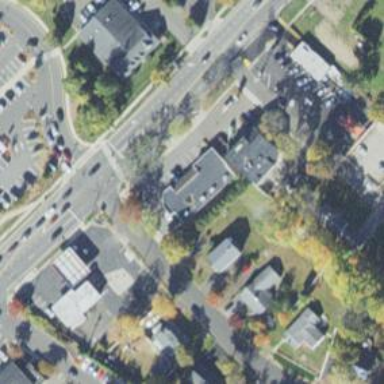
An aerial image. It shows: Healthcare clinic.